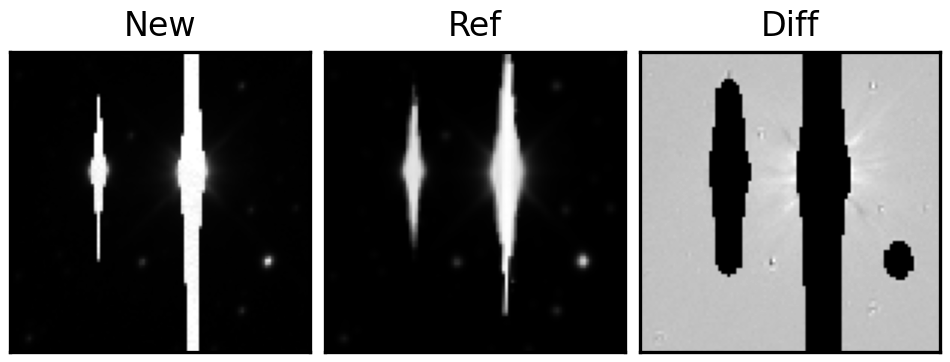
Label: bogus